Question: i want a white border inside image e.g

i tried to search in Google but din't find a proper solution
Note: no css3 , should work in IE7
Demo : <URL>
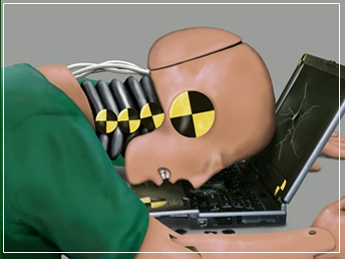
Answer: Use position 'relative' for wrapper and 'absolute' for border div: <URL>